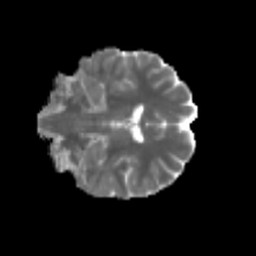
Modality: MD
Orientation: coronal
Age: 47
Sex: male
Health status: healthy
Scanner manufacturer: siemens
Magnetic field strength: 3 T
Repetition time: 3.6 s
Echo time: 0.0964 s